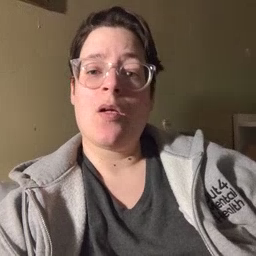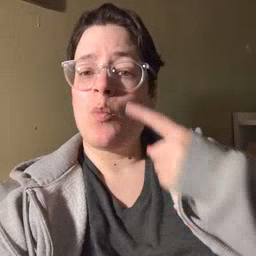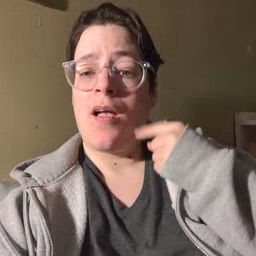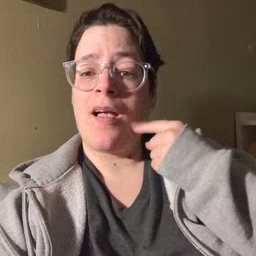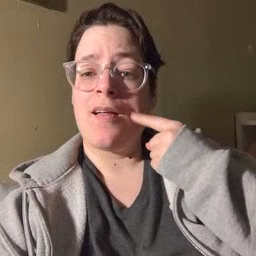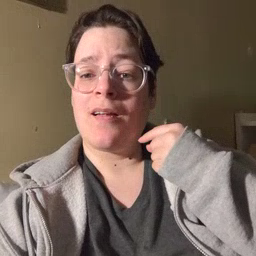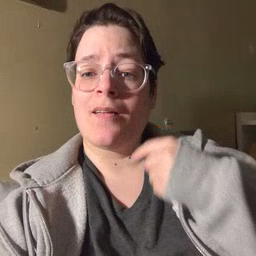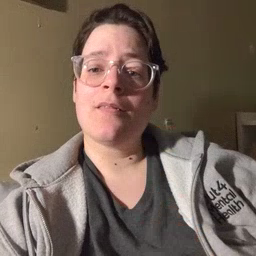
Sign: cry